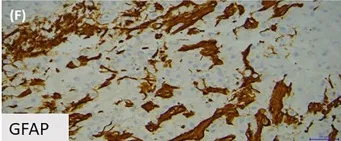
There are sparse GFAP positive astrocytes.
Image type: pathology (immunostaining)